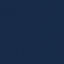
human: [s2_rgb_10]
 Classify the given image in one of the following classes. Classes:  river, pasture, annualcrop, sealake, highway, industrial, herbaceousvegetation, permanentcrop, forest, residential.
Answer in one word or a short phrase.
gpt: SeaLake